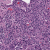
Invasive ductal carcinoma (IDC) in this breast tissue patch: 1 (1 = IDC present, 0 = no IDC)